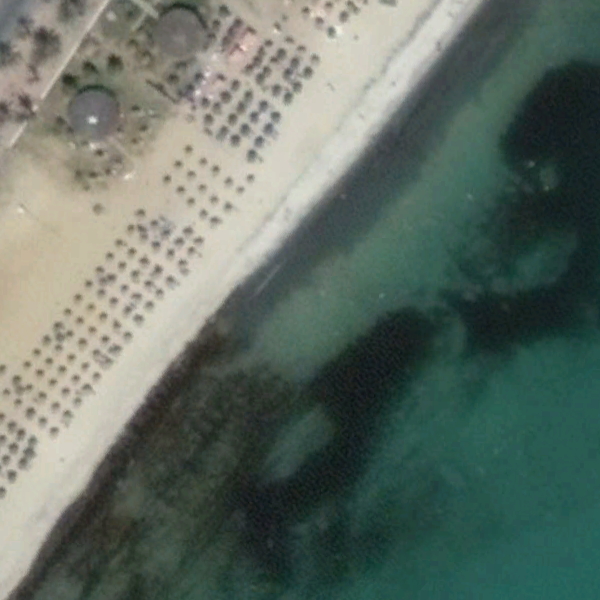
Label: Beach